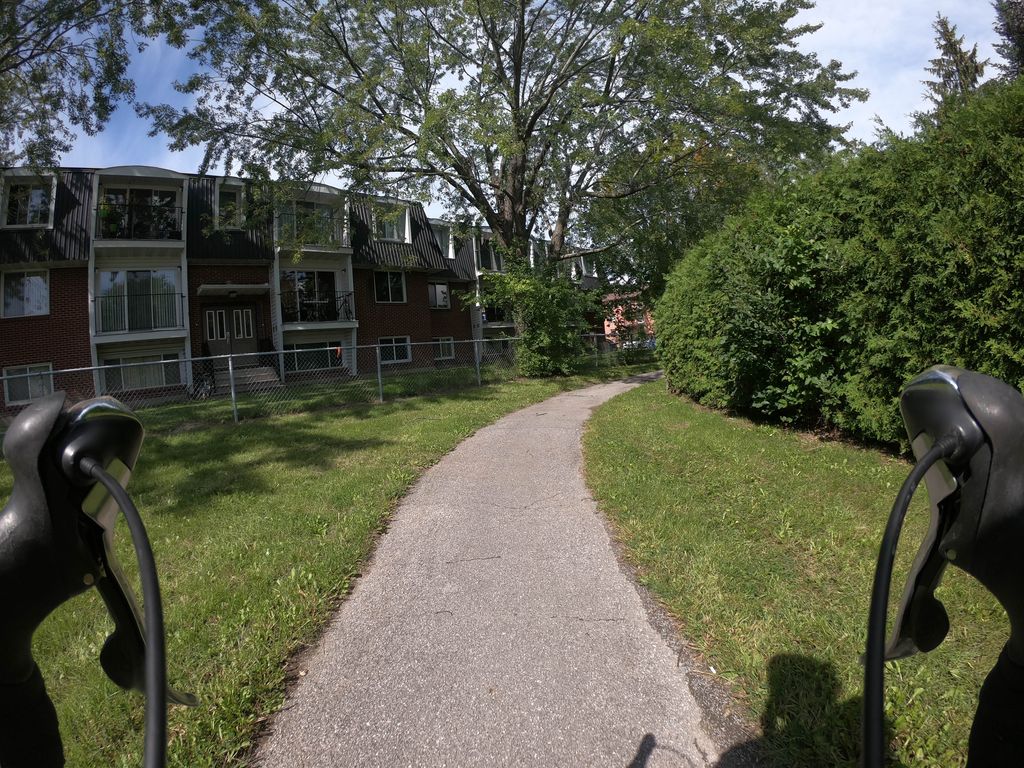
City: ottawa-gatineau